Question: i need to make Qtablewidget start from Right to left which mean verticalHeader() on right side
'''
self.table = QTableWidget()
self.table.setGeometry(0 , 0 , 700 , 700)
self.table.setColumnCount(4)
self.table.setRowCount(30)
self.table.setHorizontalHeaderLabels(['ywm~', 'lsbw`' , 'lshhr~' , 'lmd@'])
self.table.horizontalHeader().setSectionResizeMode(QHeaderView.Stretch)
'''

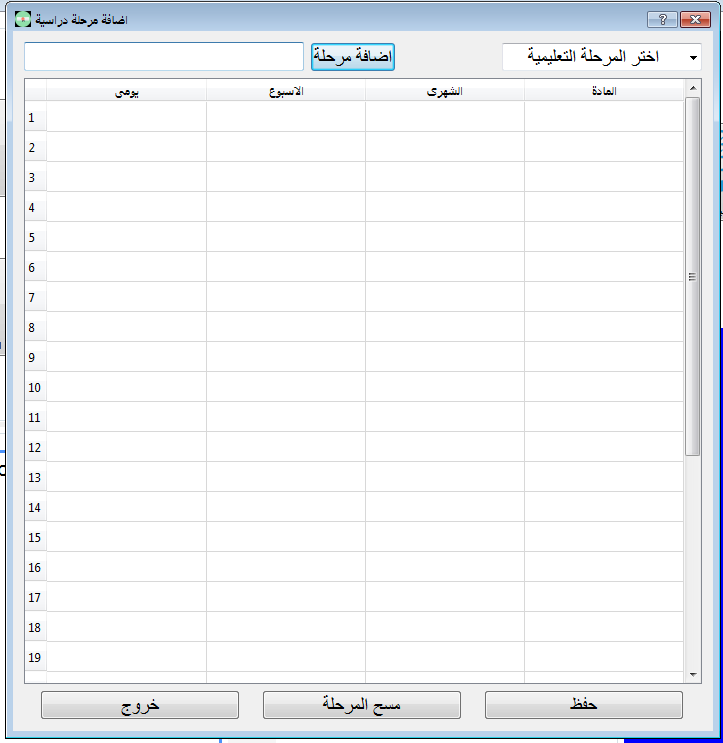
Answer: > layoutDirection : Qt::LayoutDirectionThis property holds the default layout direction for this applicationOn system start-up, the default layout direction depends on the application's language.
'''
import sys
from PyQt5.QtWidgets import *
from PyQt5.QtCore import *
class MyWin(QMainWindow):
def __init__(self, parent=None):
super(MyWin, self).__init__()
central_widget = QWidget()
self.setCentralWidget(central_widget)
self.table = QTableWidget(central_widget)
self.table.setGeometry(0 , 0 , 700 , 700)
self.table.setColumnCount(4)
self.table.setRowCount(30)
self.table.setHorizontalHeaderLabels(['ywm~1', 'lsbw`2' , 'lshhr~3' , 'lmd@4'])
self.table.horizontalHeader().setSectionResizeMode(QHeaderView.Stretch)
if __name__ == '__main__':
app = QApplication(sys.argv)
app.setLayoutDirection(Qt.RightToLeft) # <-------------------
w = MyWin()
w.resize(700, 700)
w.show()
sys.exit(app.exec_())
'''
<URL>